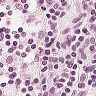
Metastatic tissue present: no